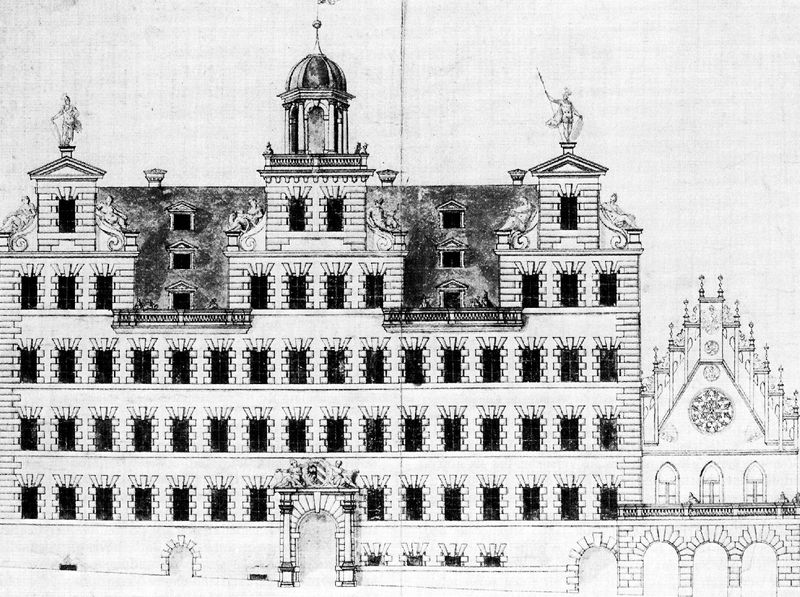
Titel: Altes Nürnberger Rathaus
Standort: Nürnberg (EU - D - B)
Schlagwörter: weiß, fenster, laterne, schwarz, tür, zeichnung, dach, gebäude, haus, schloss, architektur, barock, kirche, drei, renaissance, turm, statue, balkon, ansicht, bogen, fassade, fahne, giebel, mauer, schornsteine, grafik, figuren, kuppel, tor, balkone, bögen, türme, palazzo, dachfenster, druck, schwarzweiß, entwurf, reihen, portal, tore, fensterreihen, skulpturen, plastiken, statuen, voluten, rosette, rundbögen, etagen, plan, speer, stockwerke, verzierungen, krebs, krebse, dachgaube, aufriss, zeichung, rustica, vasari, tempietto, mauersteine, gesprenge, tempelform, fenseter, figuten, giebl, architektuzeichnung